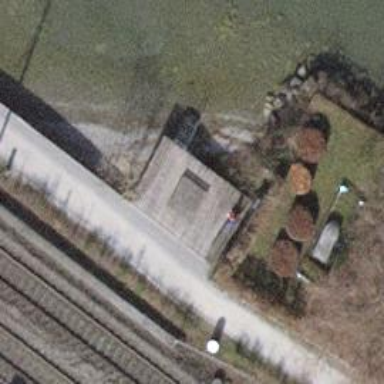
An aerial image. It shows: Bench.